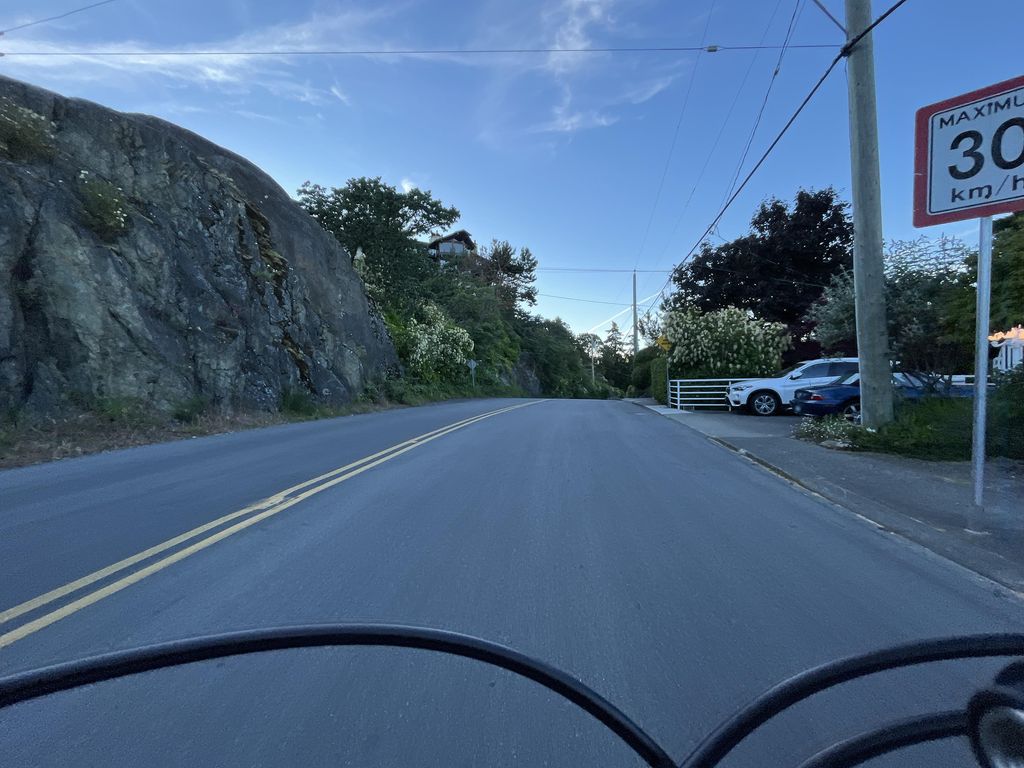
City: victoria